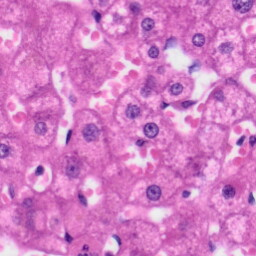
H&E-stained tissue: Liver